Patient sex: F
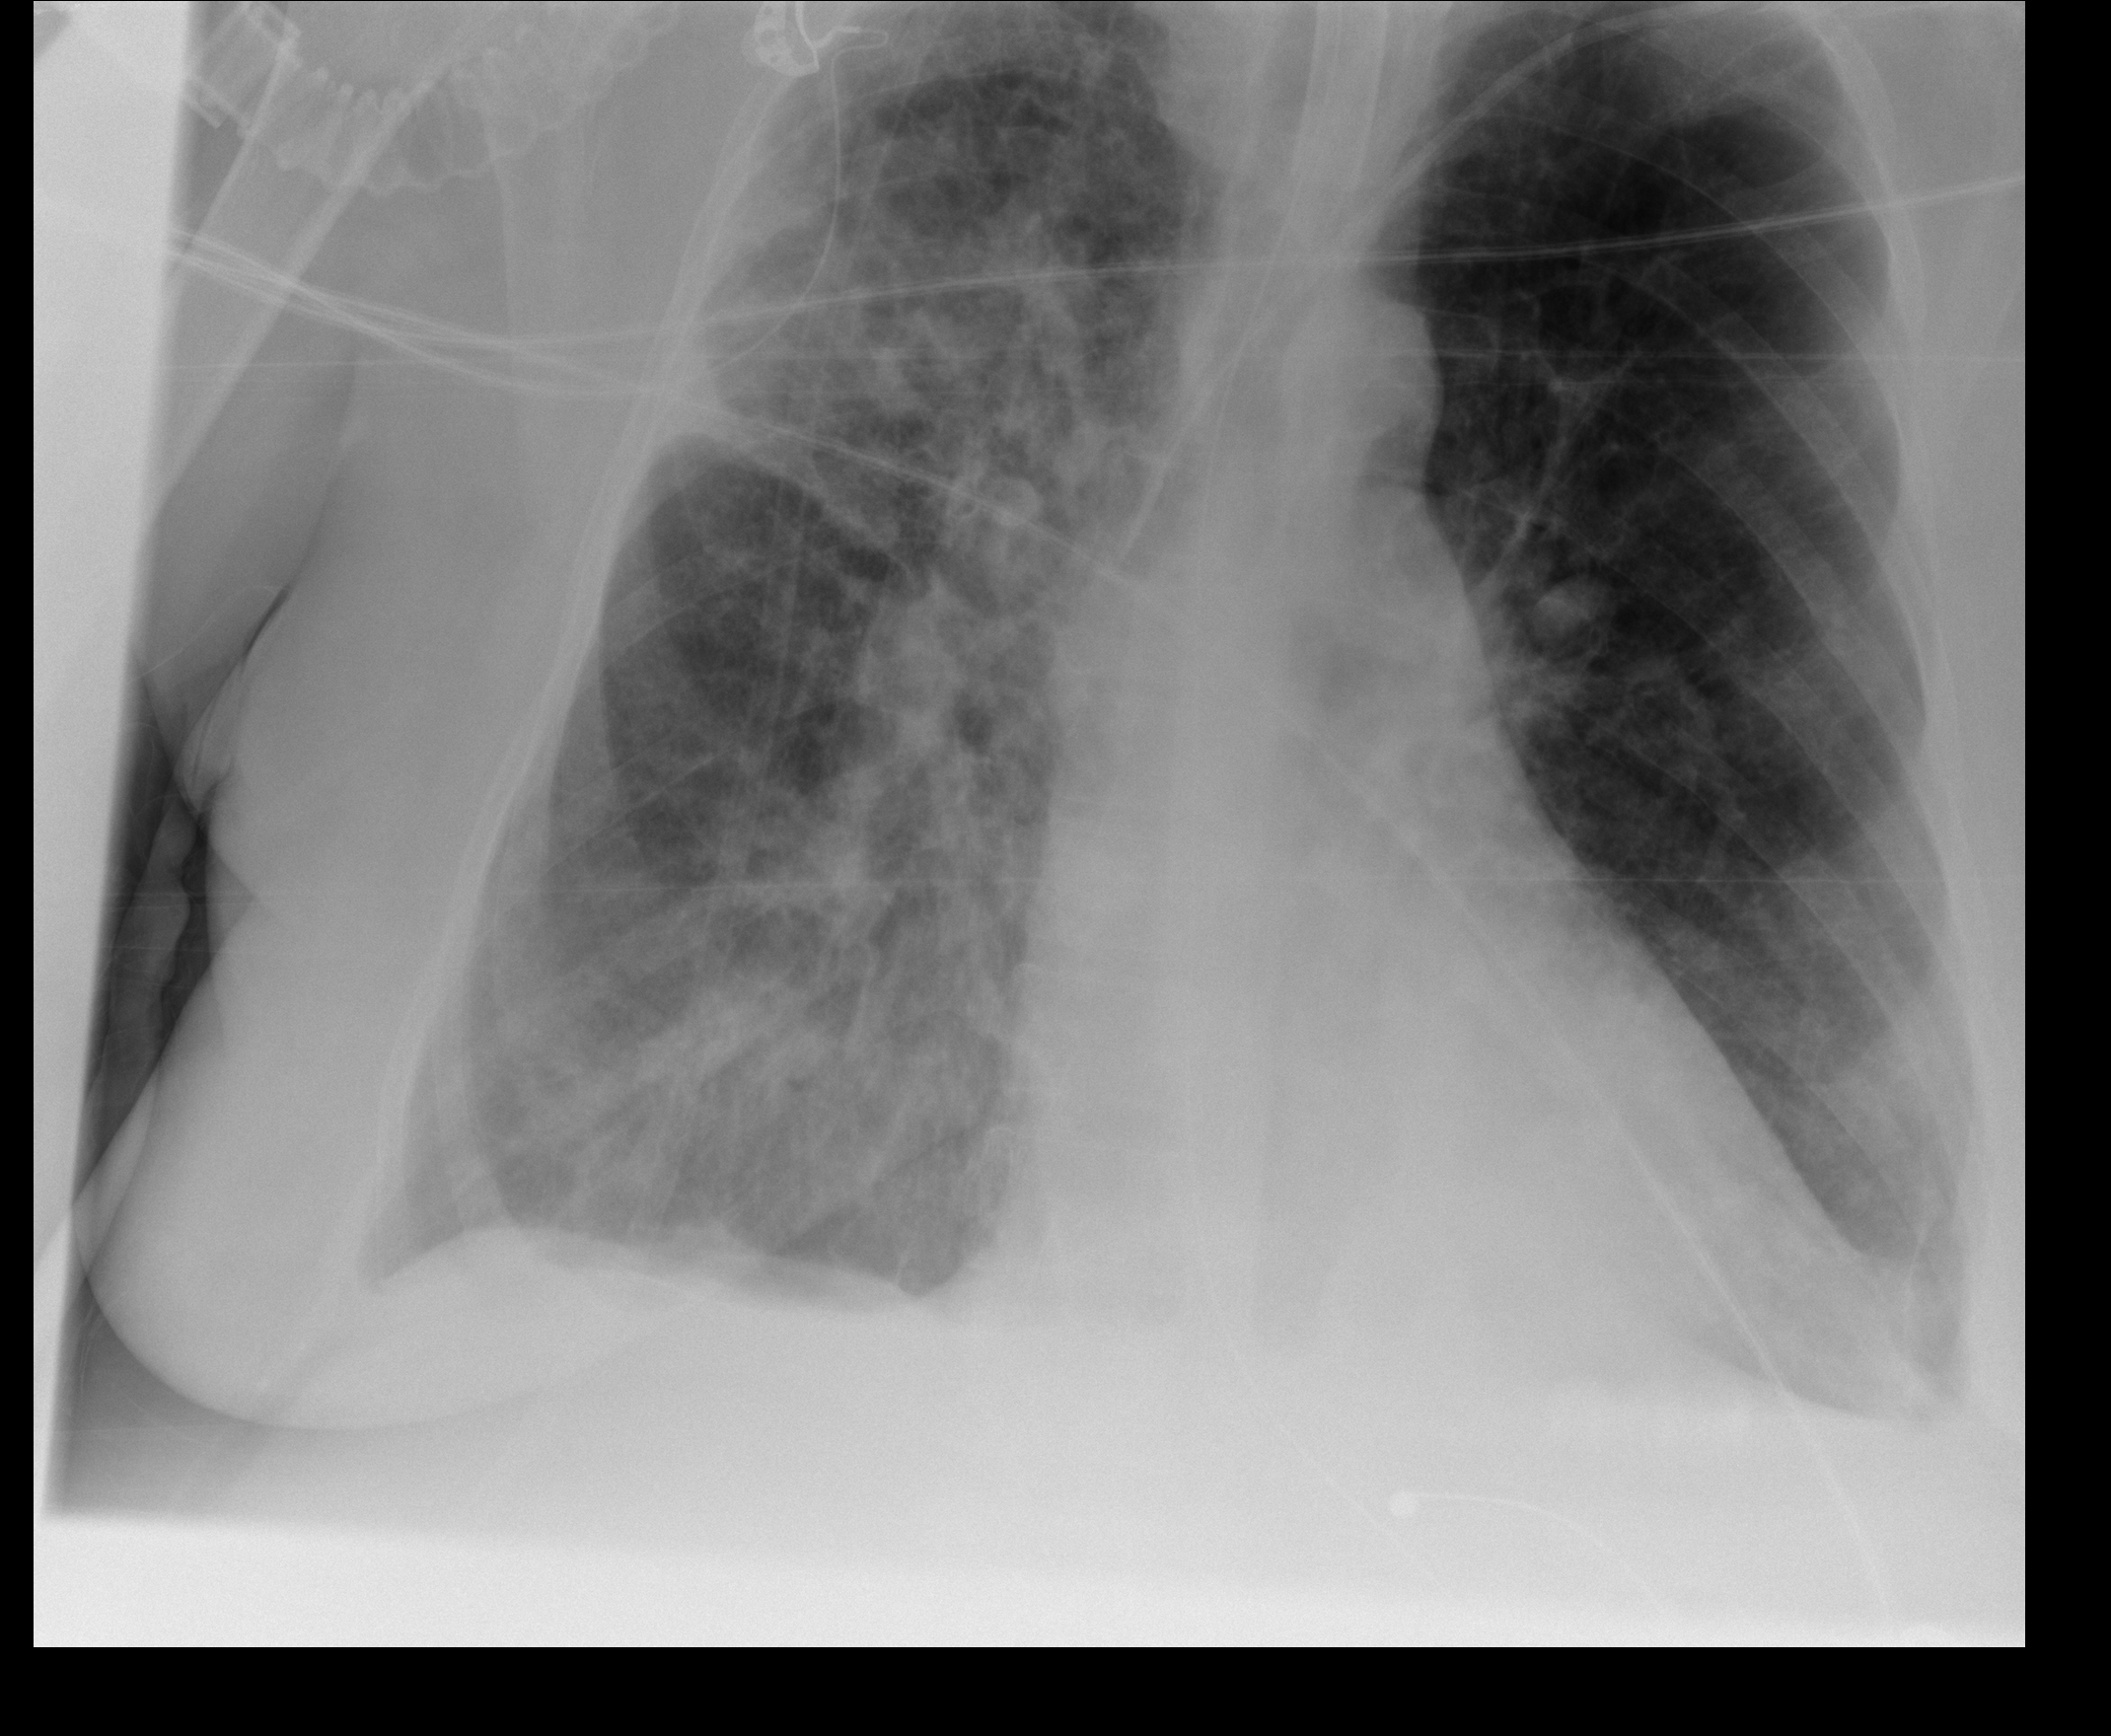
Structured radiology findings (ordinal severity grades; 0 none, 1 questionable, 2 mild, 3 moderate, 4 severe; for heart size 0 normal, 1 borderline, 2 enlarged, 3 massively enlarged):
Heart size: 0
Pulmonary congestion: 0
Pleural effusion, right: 1
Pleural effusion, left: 1
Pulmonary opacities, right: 3
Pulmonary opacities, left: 0
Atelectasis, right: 3
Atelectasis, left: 2